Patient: sex M, age 74
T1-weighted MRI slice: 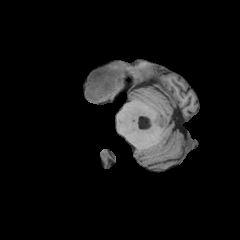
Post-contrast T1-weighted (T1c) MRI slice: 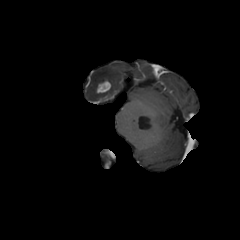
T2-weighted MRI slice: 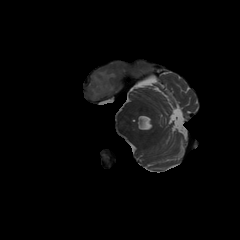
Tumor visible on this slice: yes
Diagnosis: Glioblastoma, IDH-wildtype
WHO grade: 4